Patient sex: F
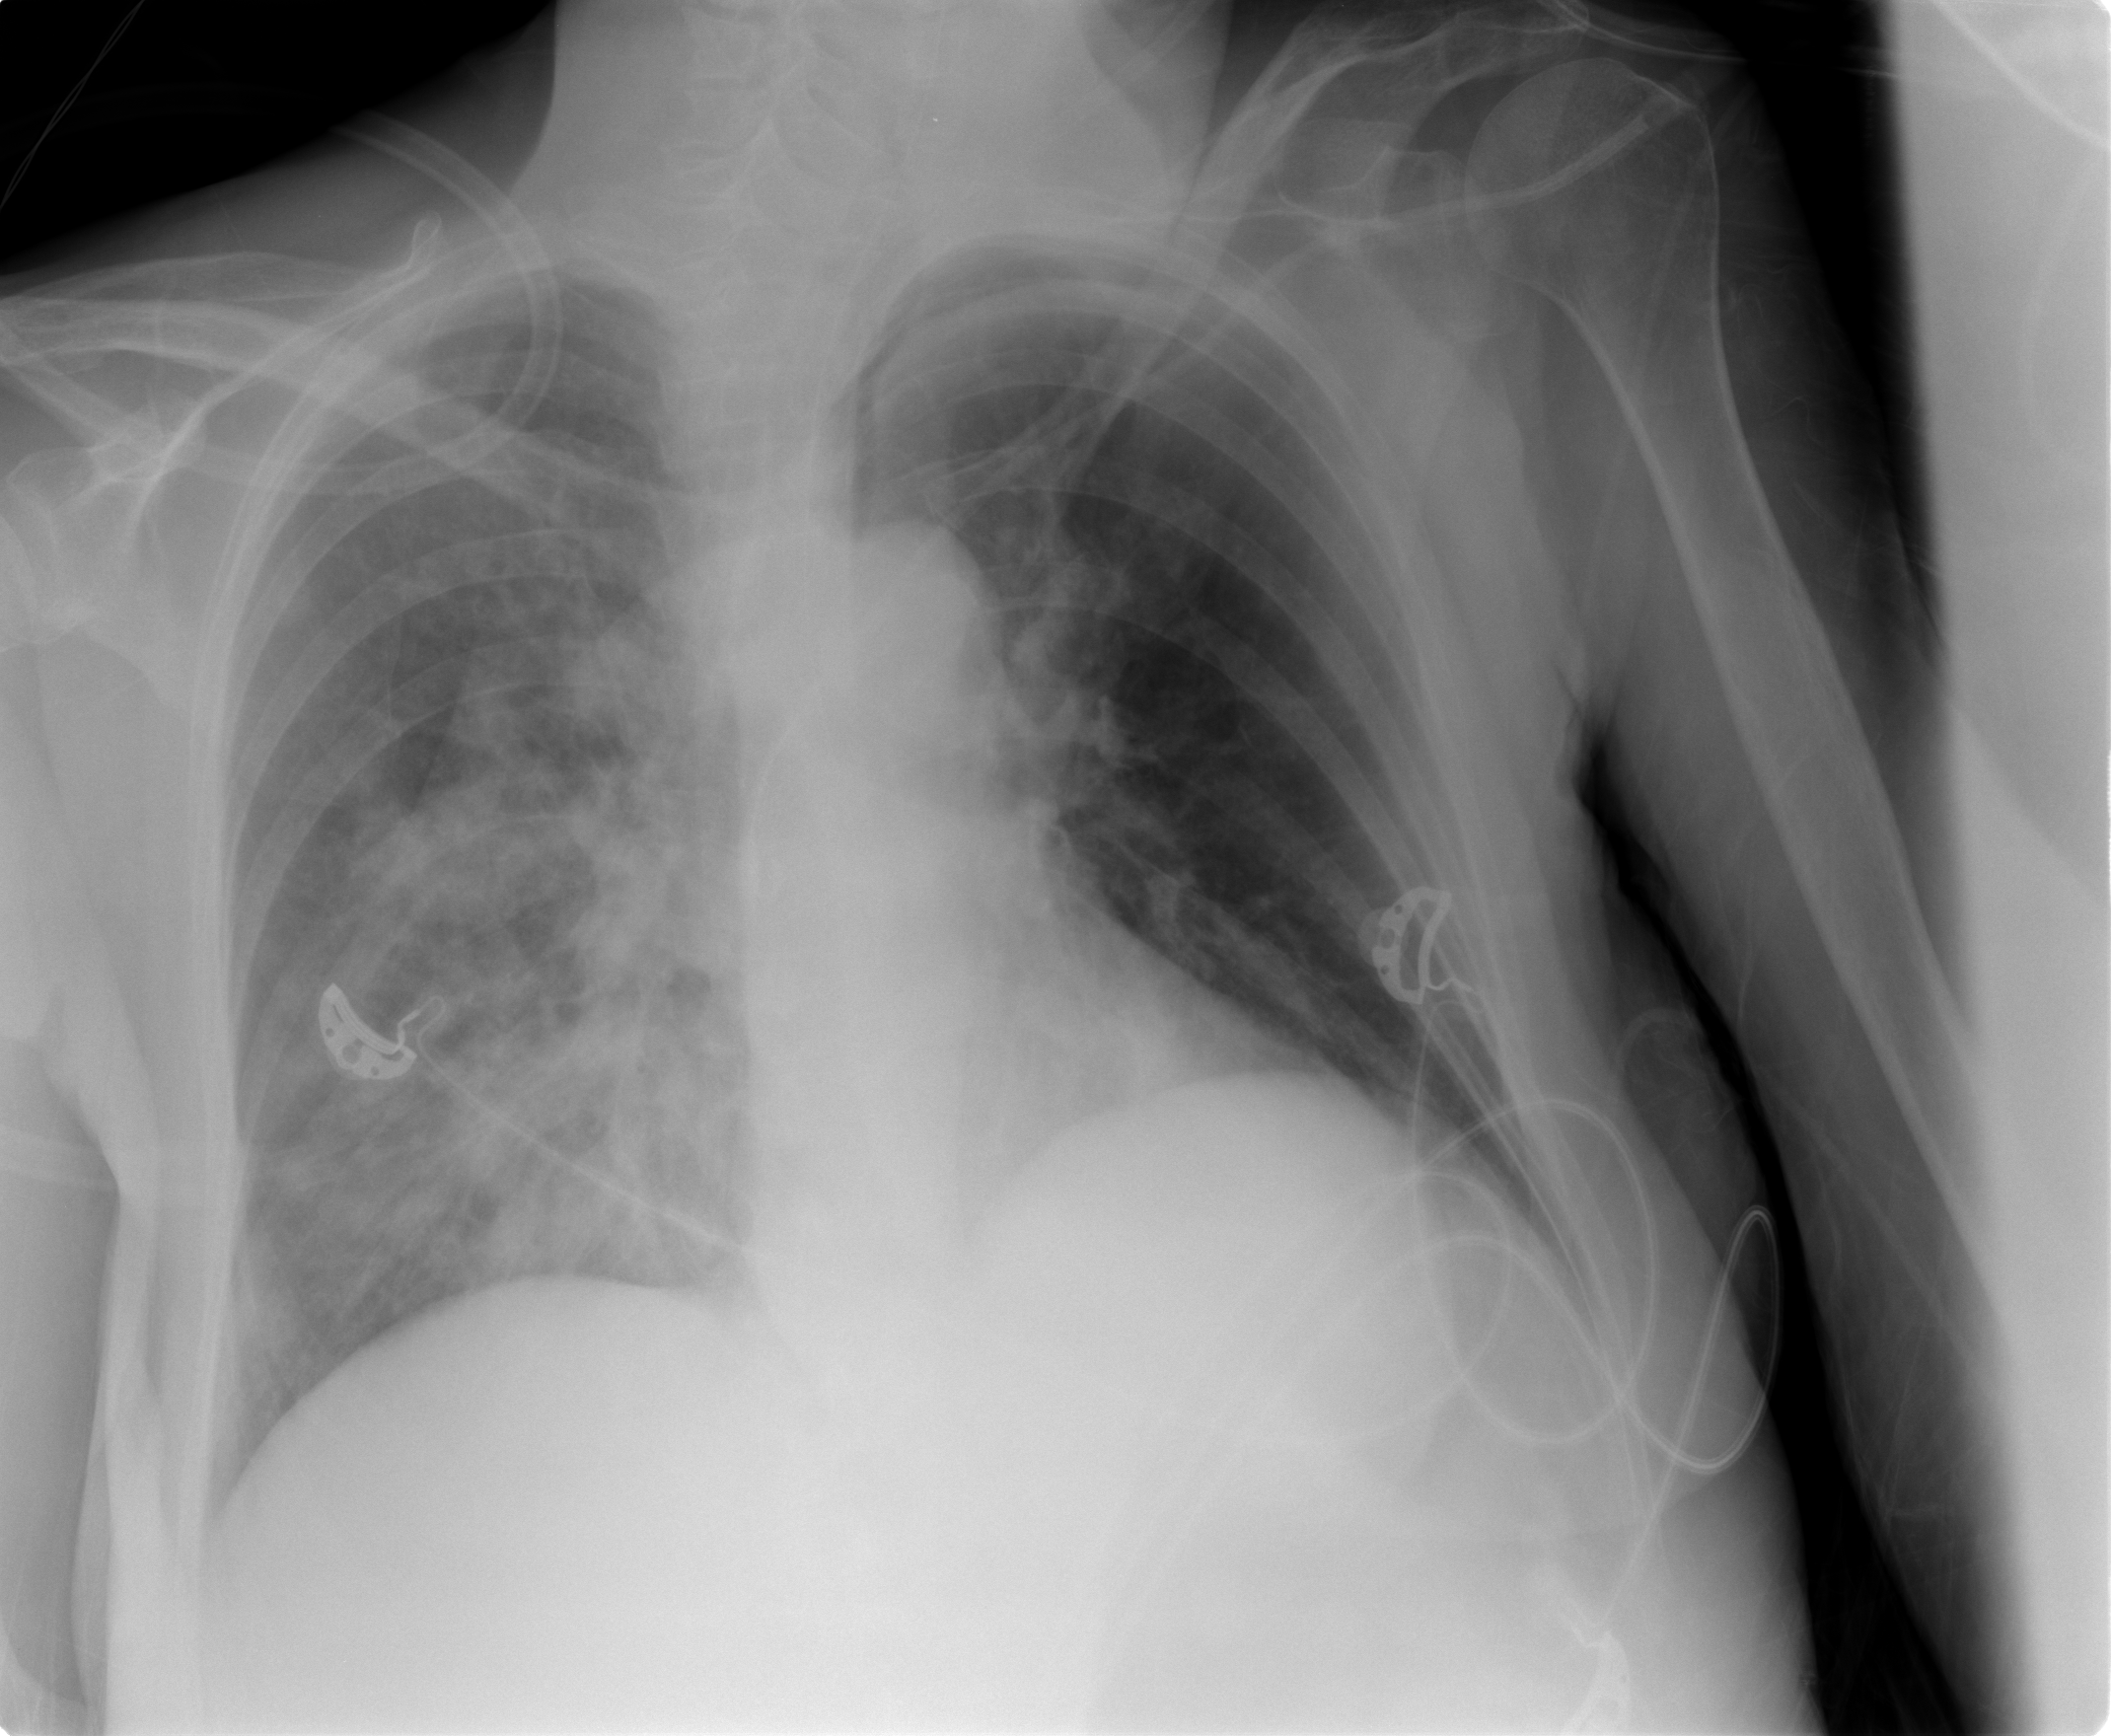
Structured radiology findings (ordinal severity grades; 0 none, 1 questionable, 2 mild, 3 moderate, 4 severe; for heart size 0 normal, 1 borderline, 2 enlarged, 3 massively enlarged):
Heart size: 0
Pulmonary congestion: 2
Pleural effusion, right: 0
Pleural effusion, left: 0
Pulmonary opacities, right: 3
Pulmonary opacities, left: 0
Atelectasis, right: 3
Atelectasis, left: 0